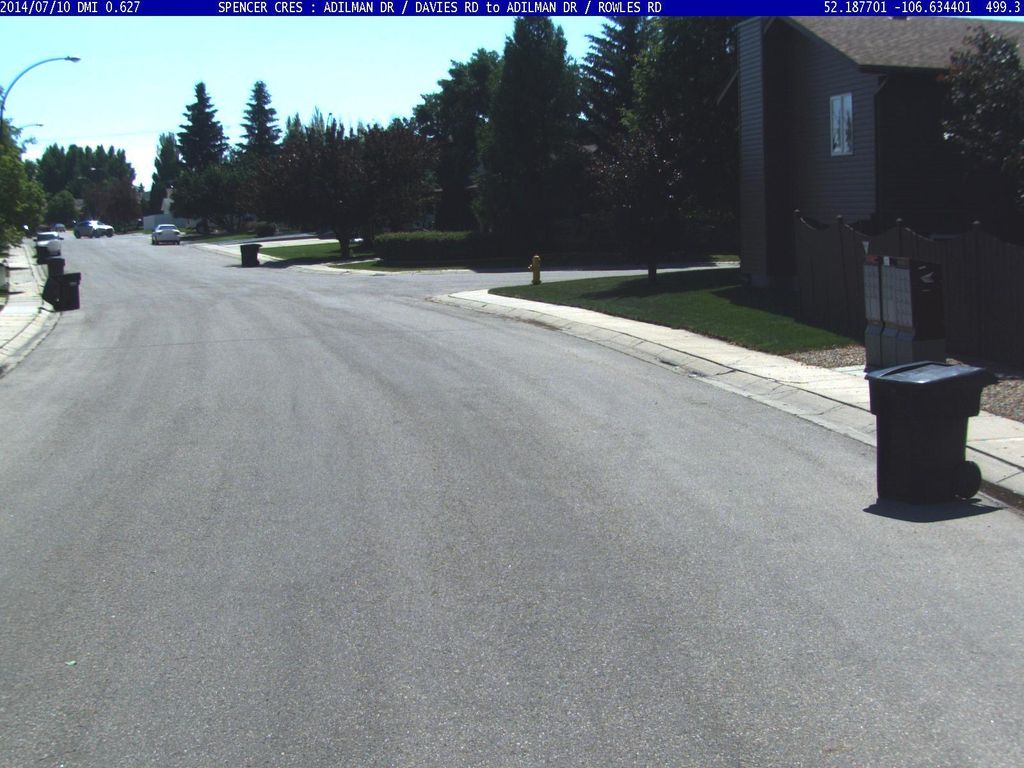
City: saskatoon